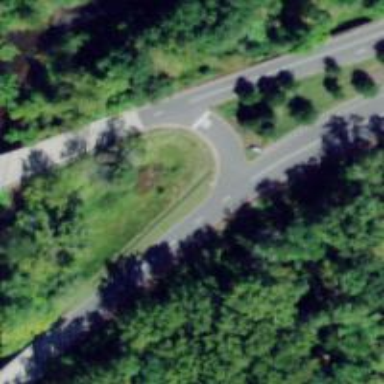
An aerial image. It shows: Asphalt trunk link road.